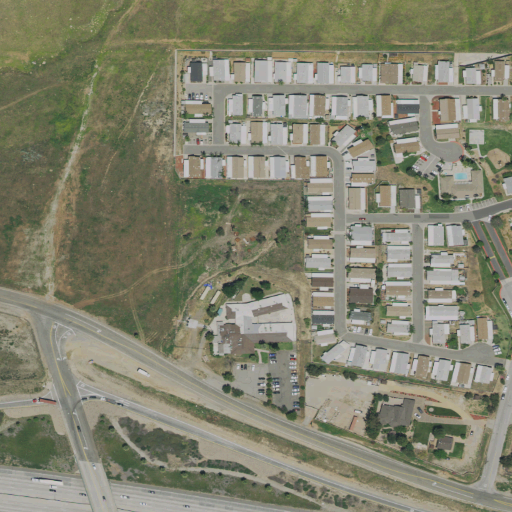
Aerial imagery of valley in California named Johnson Canyon containing low intensity development, medium intensity development, grassland, open development, and high intensity development